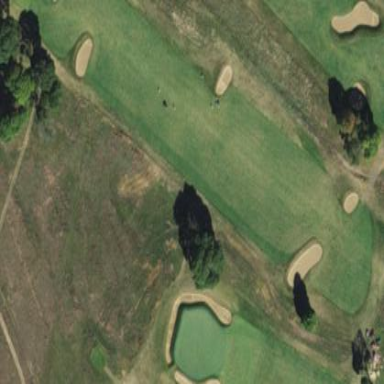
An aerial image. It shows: Well-maintained grassy golf fairway for the sport of golf.